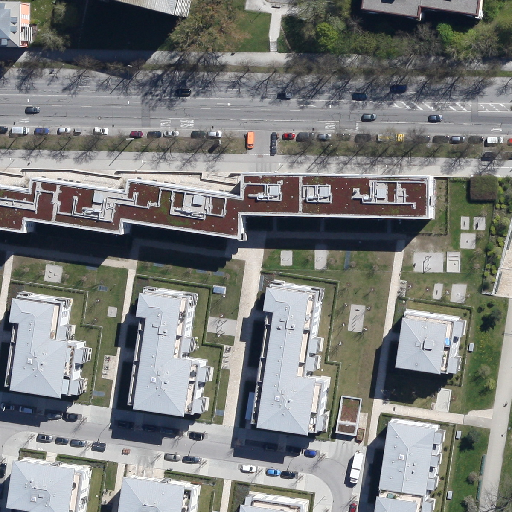
Referring expression: vehicle driving on the road